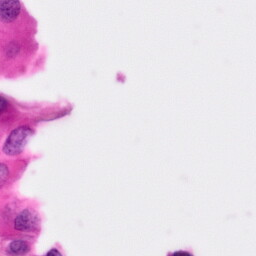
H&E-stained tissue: Pancreatic